Question: I am trying to find out how can I <URL> diagrams?
I checked out on this page, but couldn't figure out:
<URL>
Googling around didn't help as well.
Consider this diagram, these are basically bug numbers from a bugzilla. The red nodes represent closed bugs, but I do not want to color code them like this. Obviously striken-through is more intuitive than a red colored node 511272.

If anyone knows how to strike-through text inside nodes, please share.
thanks,
Shobhit
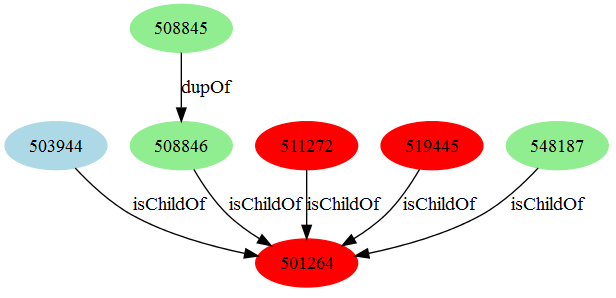
Answer: Graphviz does not have a styling of its own to do this, but since it is Unicode you can use the technique with <URL> suggests:
> In plain text scenarios where markup cannot be used, Unicode offers a number of combining characters that achieve similar effects.
The "long stroke overlay" (U+0336) results in an unbroken stroke
across the text,- 'ABCDEFGHI'-
This graph:
'''
digraph G {
a [label="12345"]
b [label="54321"]
a->b
}
'''
Renders this png output with graphviz 2.23.6: